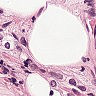
Metastatic tissue present: yes